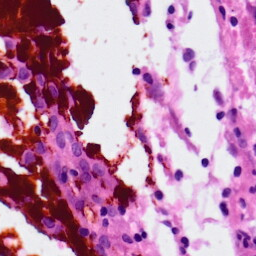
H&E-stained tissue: Lung